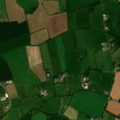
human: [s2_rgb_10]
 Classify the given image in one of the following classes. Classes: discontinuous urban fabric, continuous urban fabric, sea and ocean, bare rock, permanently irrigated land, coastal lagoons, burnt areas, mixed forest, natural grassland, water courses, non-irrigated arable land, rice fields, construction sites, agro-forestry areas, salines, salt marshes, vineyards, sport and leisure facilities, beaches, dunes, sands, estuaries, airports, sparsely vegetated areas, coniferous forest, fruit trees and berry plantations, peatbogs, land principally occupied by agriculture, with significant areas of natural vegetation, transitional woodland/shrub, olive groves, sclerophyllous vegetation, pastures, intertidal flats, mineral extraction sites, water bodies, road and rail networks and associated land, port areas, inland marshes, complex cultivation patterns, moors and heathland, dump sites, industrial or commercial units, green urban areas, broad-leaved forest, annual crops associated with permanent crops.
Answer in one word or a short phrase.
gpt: non-irrigated arable land, pastures, coniferous forest